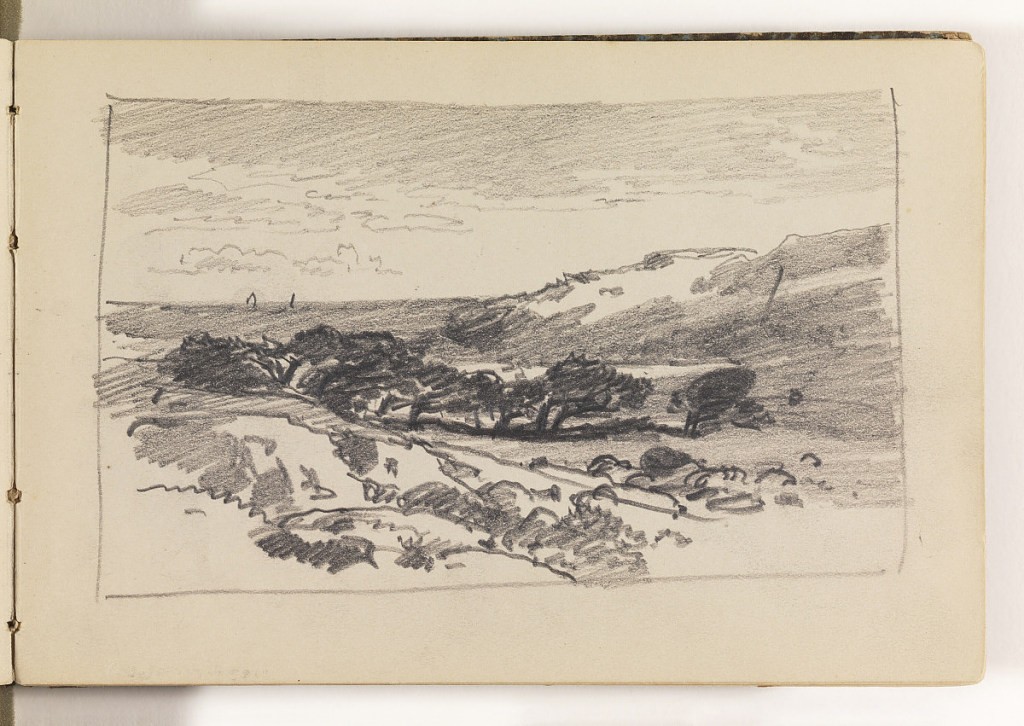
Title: Beach with Rocks, Trees, and Distant Boats
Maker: William Trost Richards, American, 1833–1905
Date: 1870–85
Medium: Graphite on cream wove paper, bound
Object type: Sketchbook folio
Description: In left foreground a rocky hill, which leads down to a line of trees in distance. Behind trees at right, another hill. Behind trees at left, the ocean, with two small boats on the horizon.